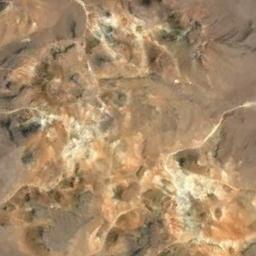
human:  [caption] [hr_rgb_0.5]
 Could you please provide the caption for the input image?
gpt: There is not the even mountain .

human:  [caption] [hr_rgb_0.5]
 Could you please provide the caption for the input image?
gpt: There is a cliff in the mountains .

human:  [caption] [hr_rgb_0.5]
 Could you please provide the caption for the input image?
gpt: The mountain has a rugged surface and its rocks are brown .

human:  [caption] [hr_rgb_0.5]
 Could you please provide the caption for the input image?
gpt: The mountain is consist of half of black soil and half of yellow soil .

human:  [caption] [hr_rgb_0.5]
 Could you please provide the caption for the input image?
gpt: There are some rivers and rocks on the brown mountain .